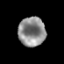
Tissue: prostate
Cell type: Endothelial cells
Senescence score: 0.2949
Nuclear area (px): 775
Mean DAPI intensity: 140.436